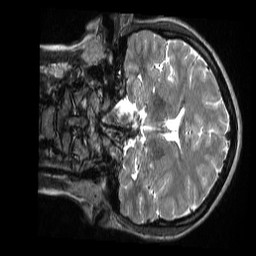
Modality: T2w
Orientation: coronal
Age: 21
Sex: female